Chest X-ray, PA view. Patient: 60 years old, sex M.
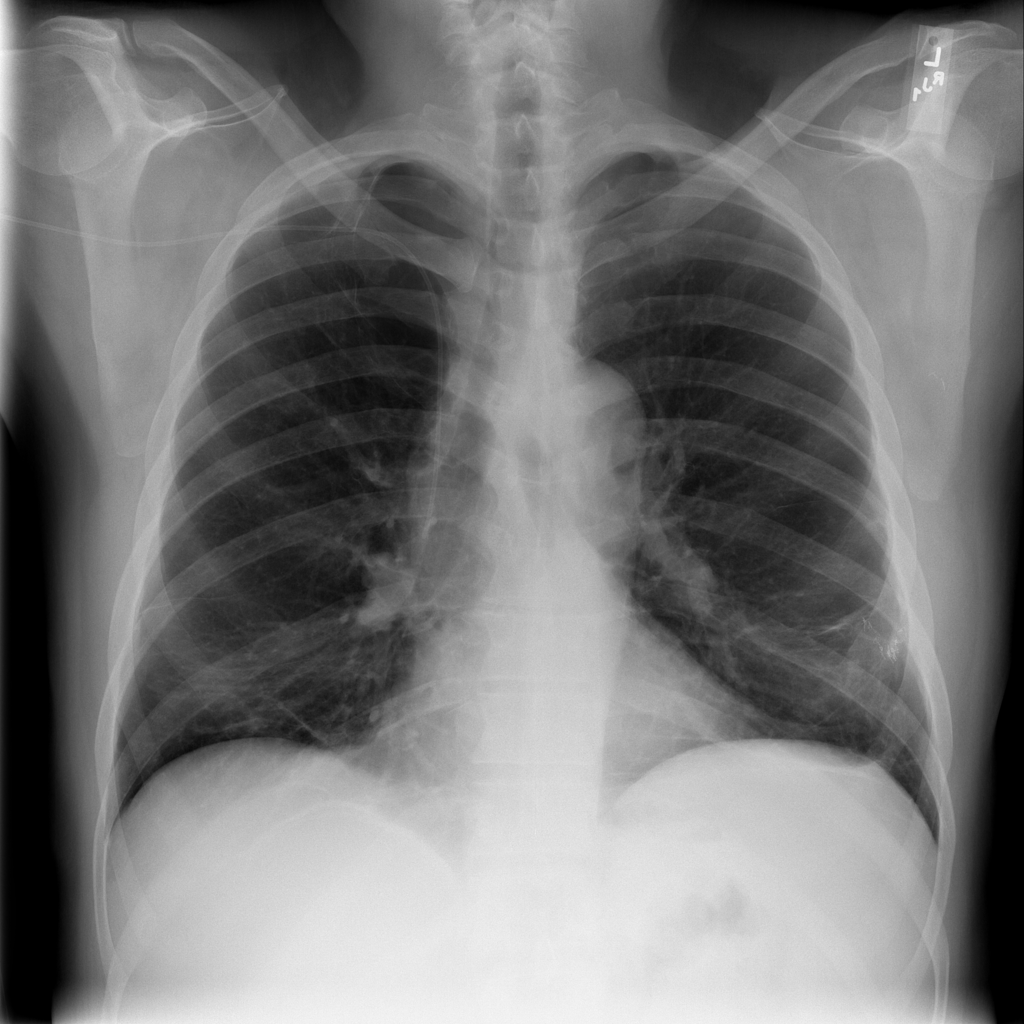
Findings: No Finding